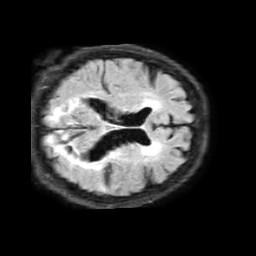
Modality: FLAIR
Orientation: axial
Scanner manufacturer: philips
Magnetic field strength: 1.5 T
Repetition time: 6 s
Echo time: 0.1012 s